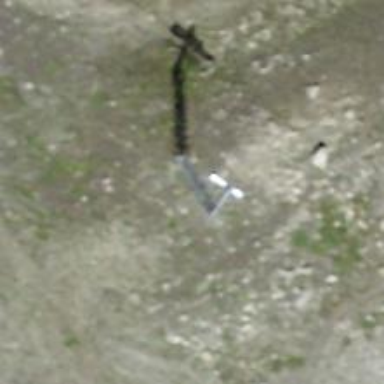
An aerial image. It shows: Pylon for aerialway.